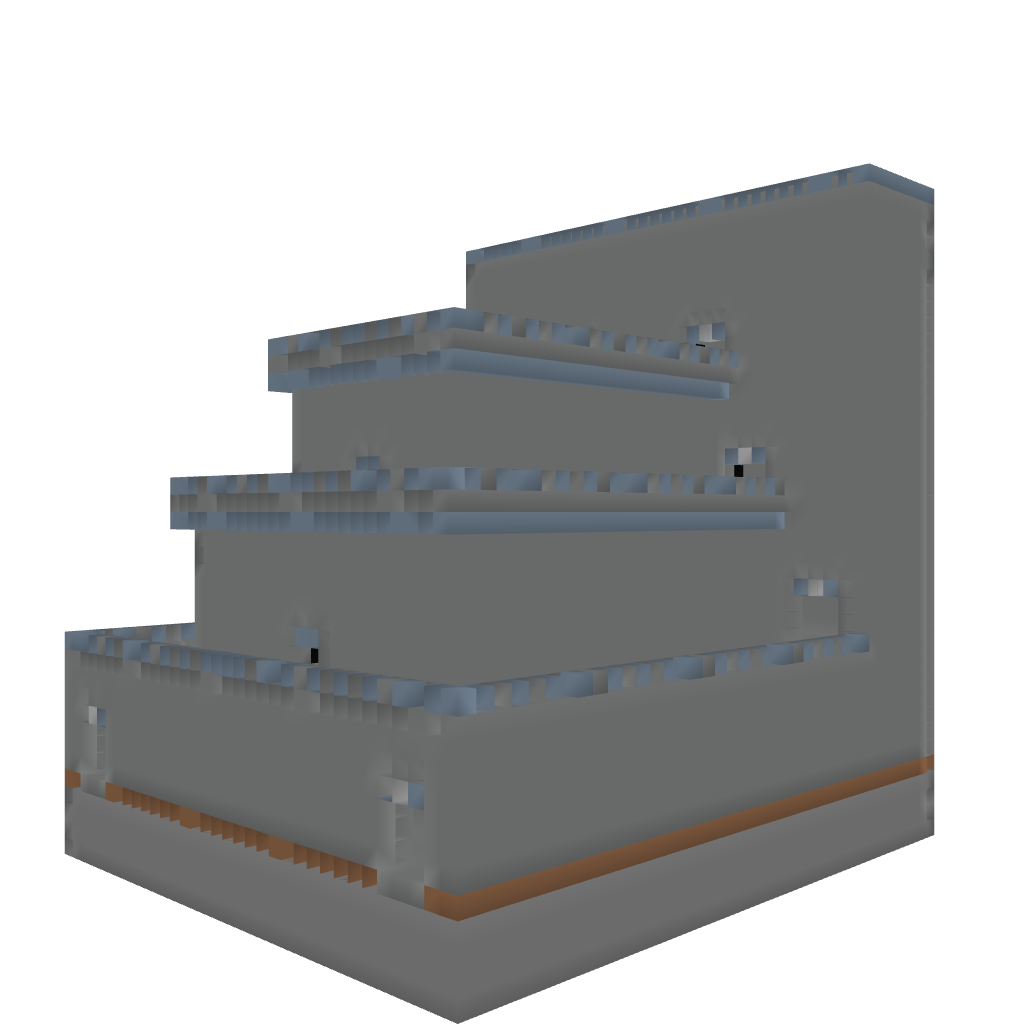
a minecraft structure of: City Capital Fortress